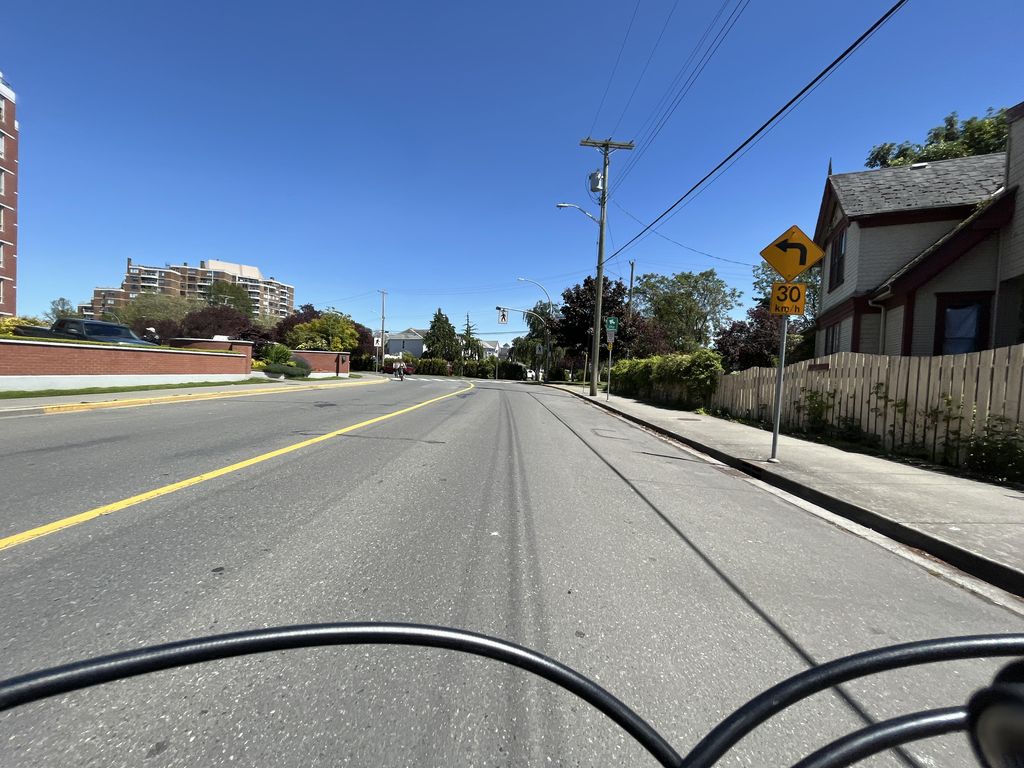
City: victoria